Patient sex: M
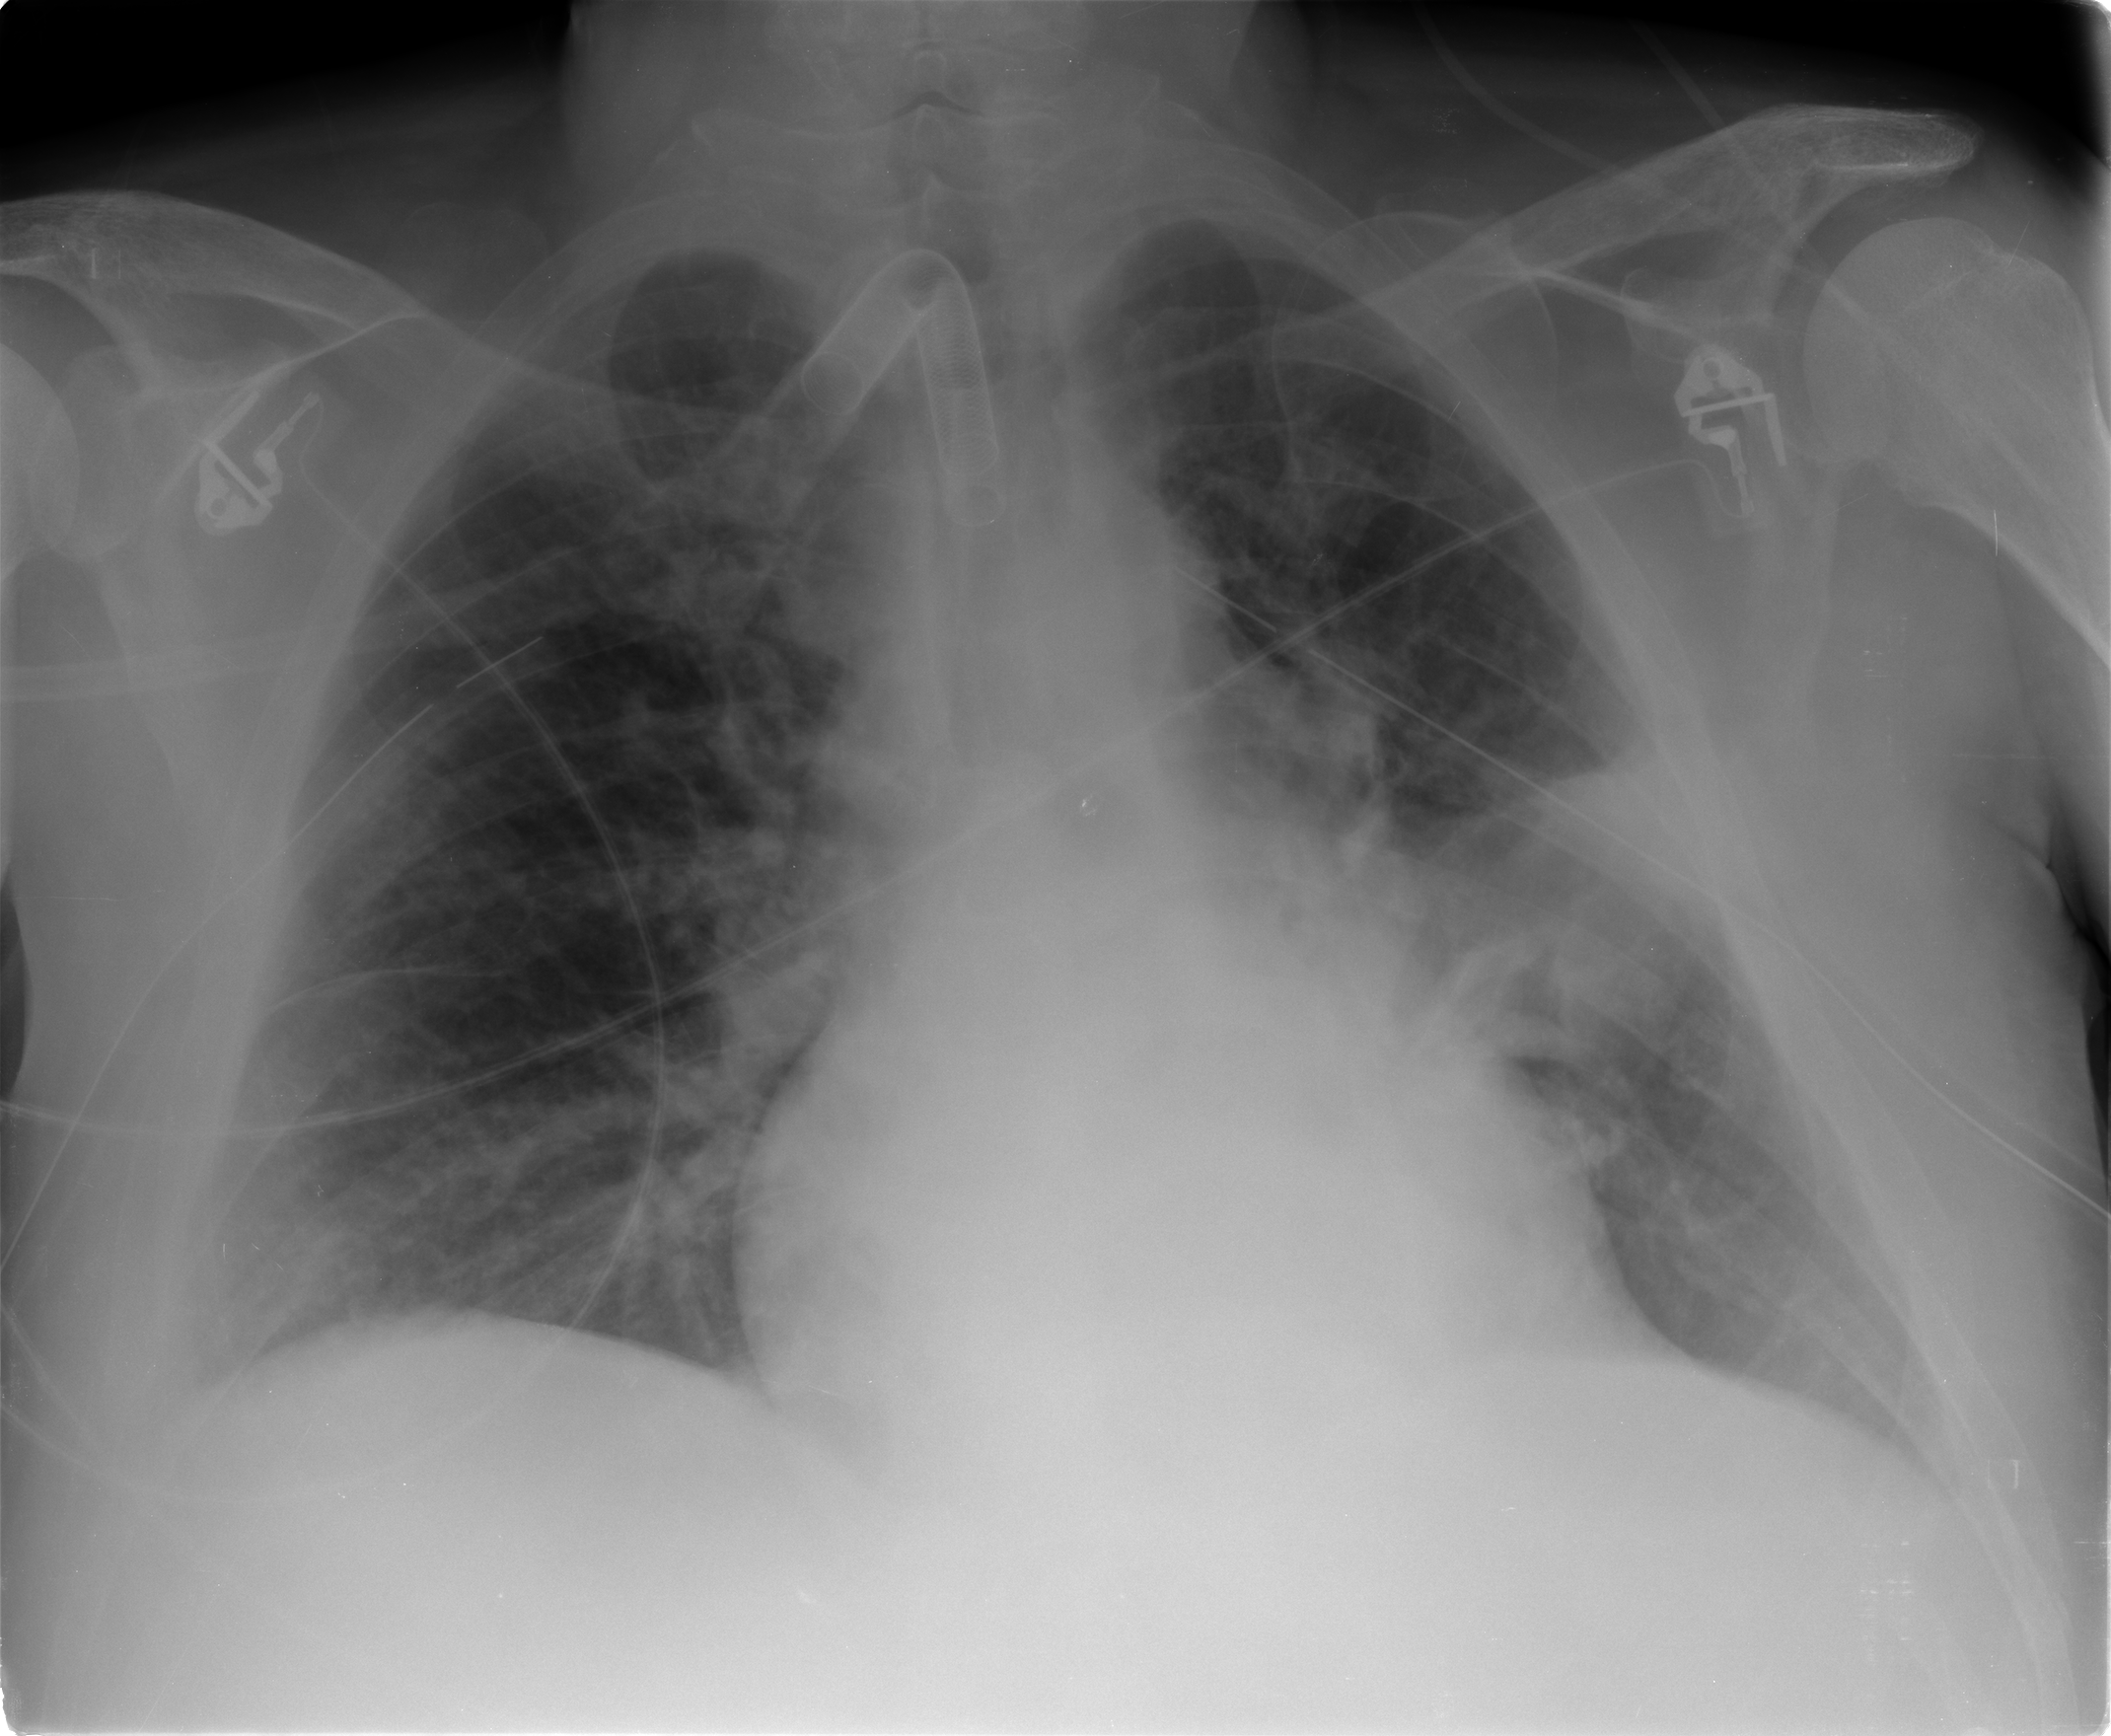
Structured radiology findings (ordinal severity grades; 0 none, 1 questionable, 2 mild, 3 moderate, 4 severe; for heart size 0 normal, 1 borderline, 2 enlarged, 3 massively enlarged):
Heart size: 0
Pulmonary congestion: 2
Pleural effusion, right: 0
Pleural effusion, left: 2
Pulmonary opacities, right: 0
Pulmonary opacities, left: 2
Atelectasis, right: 0
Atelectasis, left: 2